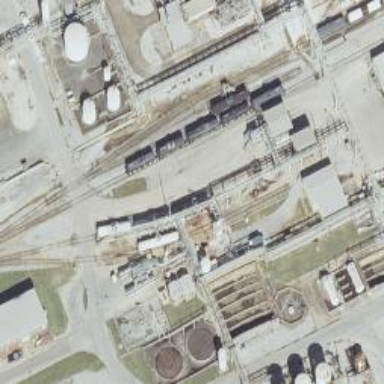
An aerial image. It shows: Rail spur service.